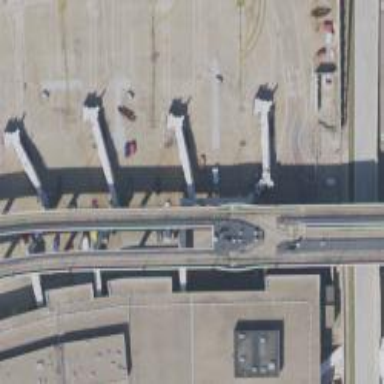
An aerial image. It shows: Monorail bridge used as siding for railway services.